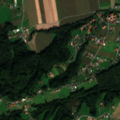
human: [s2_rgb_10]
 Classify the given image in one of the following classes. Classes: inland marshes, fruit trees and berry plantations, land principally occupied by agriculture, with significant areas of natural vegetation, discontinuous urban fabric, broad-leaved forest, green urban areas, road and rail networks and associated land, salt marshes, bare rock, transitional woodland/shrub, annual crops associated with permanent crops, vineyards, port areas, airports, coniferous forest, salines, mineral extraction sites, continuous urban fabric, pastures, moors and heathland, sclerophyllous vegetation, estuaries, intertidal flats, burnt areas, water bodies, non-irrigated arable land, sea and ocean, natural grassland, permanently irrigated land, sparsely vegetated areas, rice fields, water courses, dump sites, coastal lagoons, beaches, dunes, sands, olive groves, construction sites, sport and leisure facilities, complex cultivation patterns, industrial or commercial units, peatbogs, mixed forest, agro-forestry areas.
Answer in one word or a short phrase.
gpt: discontinuous urban fabric, non-irrigated arable land, pastures, complex cultivation patterns, broad-leaved forest